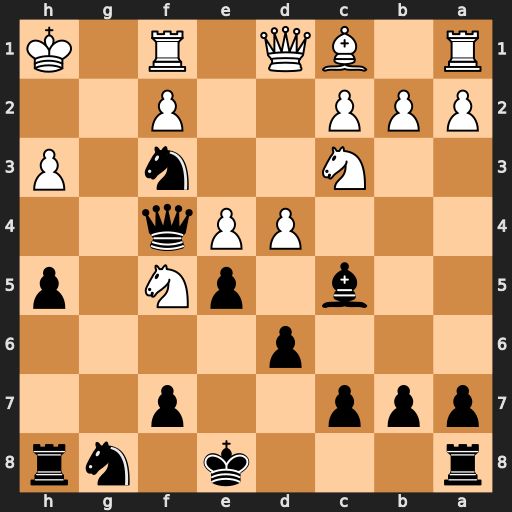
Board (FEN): r3k1nr/ppp2p2/3p4/2b1pN1p/3PPq2/2N2n1P/PPP2P2/R1BQ1R1K
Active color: b
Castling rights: kq
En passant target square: -
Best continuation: Qh2#